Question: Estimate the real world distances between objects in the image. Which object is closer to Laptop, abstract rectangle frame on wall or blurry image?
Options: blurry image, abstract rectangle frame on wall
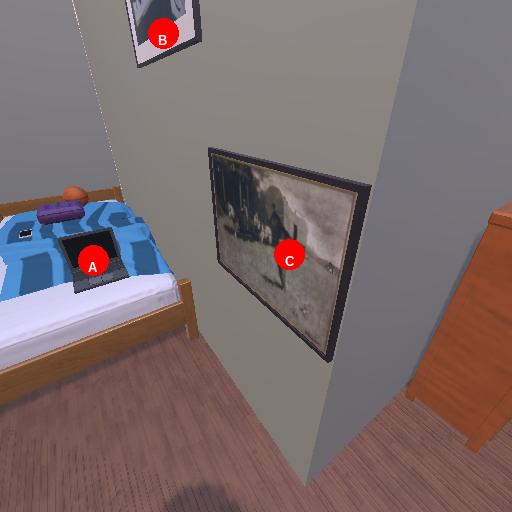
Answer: blurry image